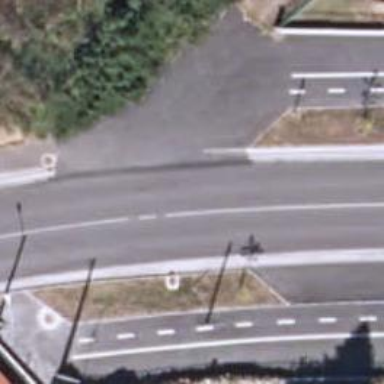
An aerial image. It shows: Marked road crossing.